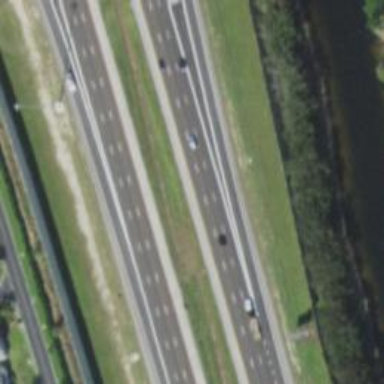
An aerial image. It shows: Asphalt motorway.